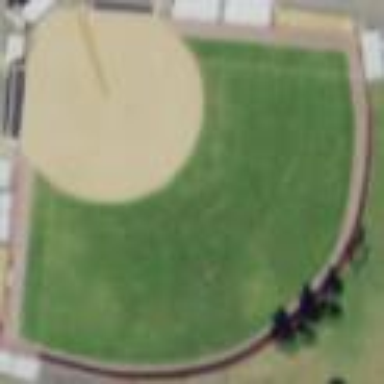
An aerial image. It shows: Baseball pitch for leisure land activities.